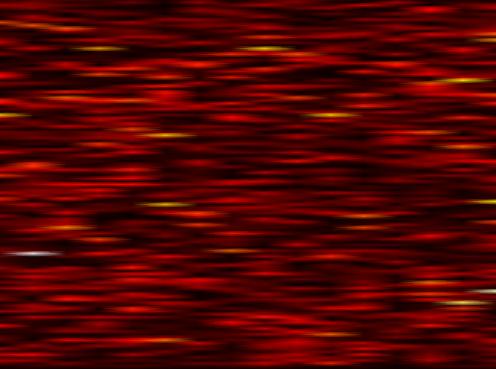
Label: WOLA